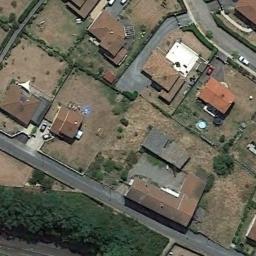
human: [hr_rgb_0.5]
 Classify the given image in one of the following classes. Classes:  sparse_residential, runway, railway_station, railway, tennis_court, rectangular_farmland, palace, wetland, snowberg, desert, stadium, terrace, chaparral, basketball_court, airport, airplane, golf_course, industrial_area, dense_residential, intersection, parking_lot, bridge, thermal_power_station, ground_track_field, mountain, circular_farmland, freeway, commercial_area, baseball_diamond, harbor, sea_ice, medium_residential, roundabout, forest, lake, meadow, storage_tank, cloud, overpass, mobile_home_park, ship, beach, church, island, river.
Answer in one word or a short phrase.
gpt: medium_residential